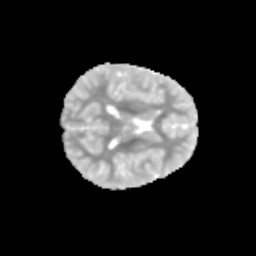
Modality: MD
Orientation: axial
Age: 10
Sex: female
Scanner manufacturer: siemens
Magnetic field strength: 3 T
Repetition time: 3.8 s
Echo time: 0.07 s